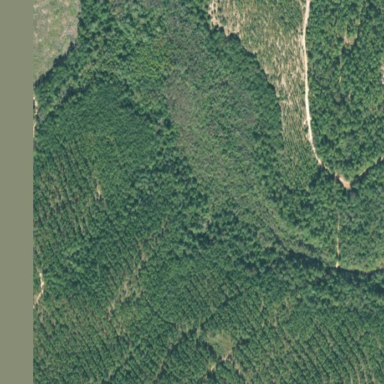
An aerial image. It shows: Mixed woodland area with various types of leaves.